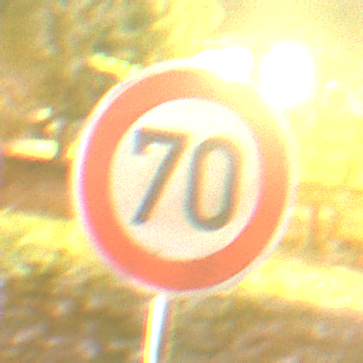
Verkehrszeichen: Geschwindigkeit70
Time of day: Night
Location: Outdoor (Suburban)
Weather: Clear
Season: NotSpecified
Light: Artificial